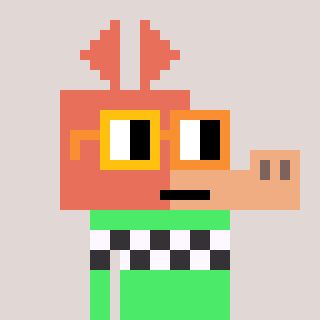
a pixel art character with square yellow and orange glasses, a aardvark-shaped head and a teal-colored body on a warm background